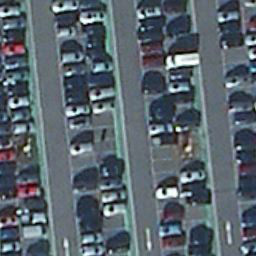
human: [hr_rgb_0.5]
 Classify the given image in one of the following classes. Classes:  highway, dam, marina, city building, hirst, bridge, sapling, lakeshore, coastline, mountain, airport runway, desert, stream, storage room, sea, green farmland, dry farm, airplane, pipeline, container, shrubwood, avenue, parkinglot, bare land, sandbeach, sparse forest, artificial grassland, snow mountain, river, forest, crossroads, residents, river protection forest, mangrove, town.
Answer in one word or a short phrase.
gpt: parkinglot